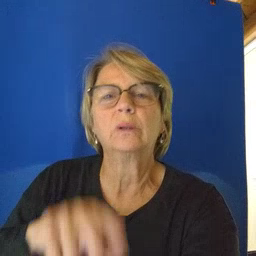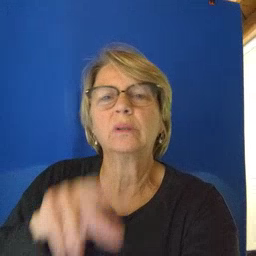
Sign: moon